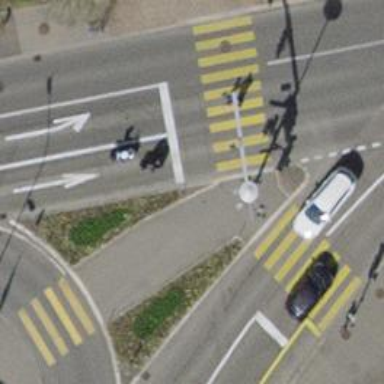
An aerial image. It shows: Traffic calming island.